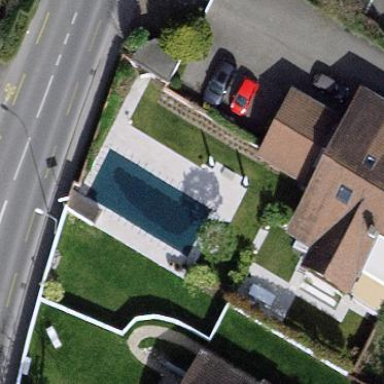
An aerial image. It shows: Outdoor swimming pool in leisure land area.